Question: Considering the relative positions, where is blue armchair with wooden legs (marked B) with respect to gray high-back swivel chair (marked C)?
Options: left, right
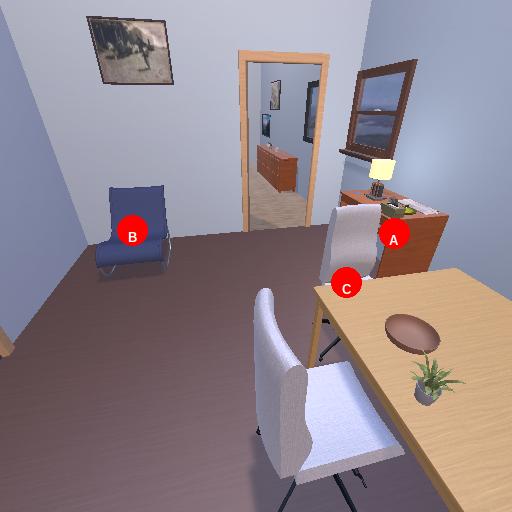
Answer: left